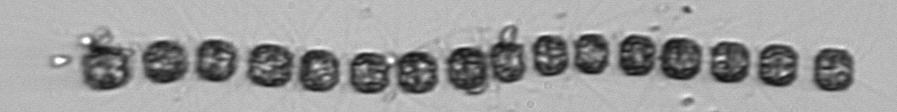
Label: Thalassiosira